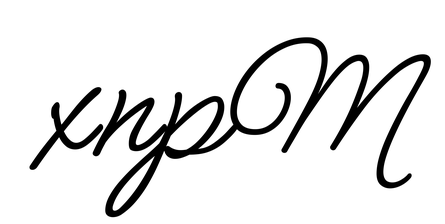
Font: MeowScript-Regular